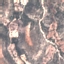
Land use / land cover: HerbaceousVegetation